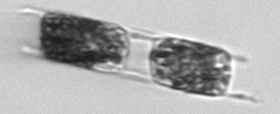
Label: Hemiaulus